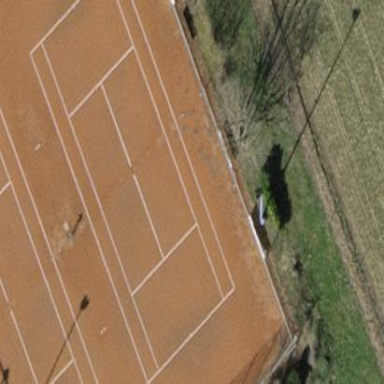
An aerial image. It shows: Tennis court on pitch.